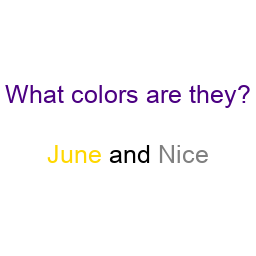
Color: gold, gray
Background color: white
Question text color: indigo